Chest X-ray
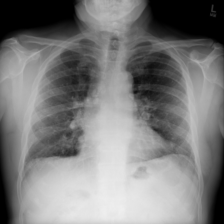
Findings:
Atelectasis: negative
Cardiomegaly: negative
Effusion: negative
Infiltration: negative
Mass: negative
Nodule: negative
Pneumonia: negative
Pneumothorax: negative
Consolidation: negative
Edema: negative
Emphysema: negative
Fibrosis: negative
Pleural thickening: negative
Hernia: negative